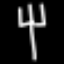
Label: fork